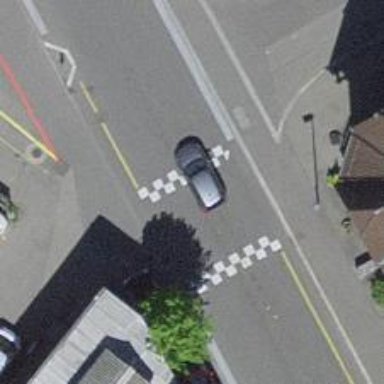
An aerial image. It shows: Table-style traffic calming feature.